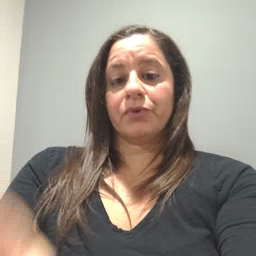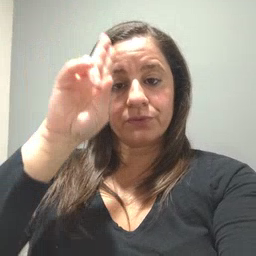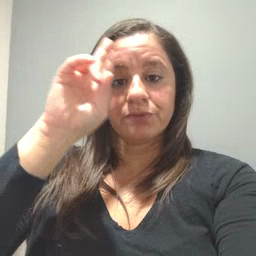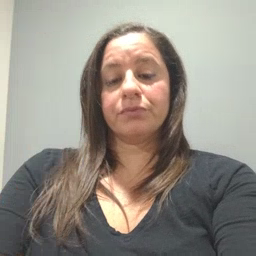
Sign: uncle